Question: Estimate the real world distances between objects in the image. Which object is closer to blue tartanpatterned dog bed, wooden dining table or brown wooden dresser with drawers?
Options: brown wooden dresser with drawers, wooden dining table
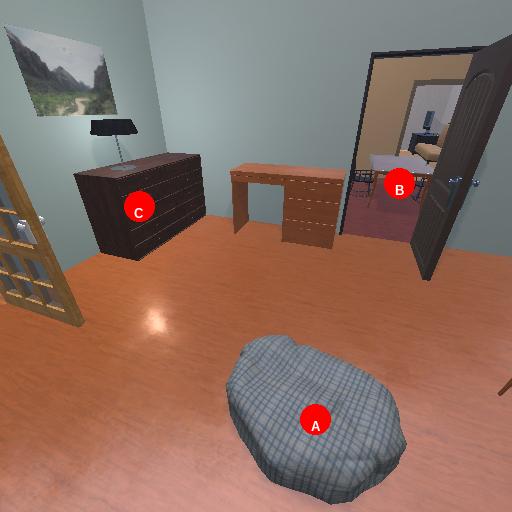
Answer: brown wooden dresser with drawers